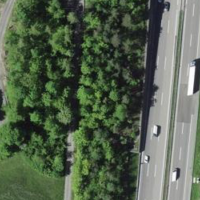
EUNIS habitat code: 57
Species observed at this site:
Milvus milvus
Buteo buteo